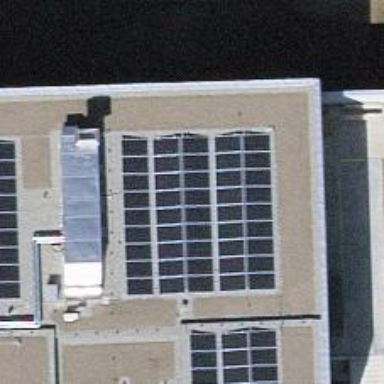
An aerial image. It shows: Solar power generator.